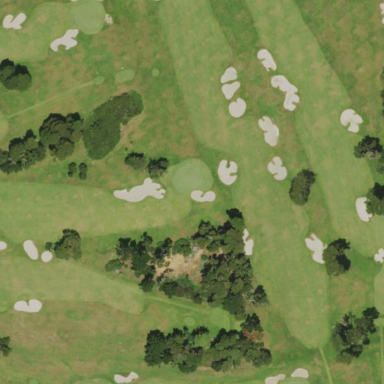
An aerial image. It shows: Golf fairway surrounded by grass in golf sport setting.